Question: Is it possible to stretch a Bitmap at a specific corner? The picture below shows my intention:

I shoot a picture with the camera, detect the corners in the image and want to transform the content. As far as I know this can't be achieved with the <URL> class should help, but I would need to calculate the camera's position. Is there an algorithm for this purpose? How would you do this?
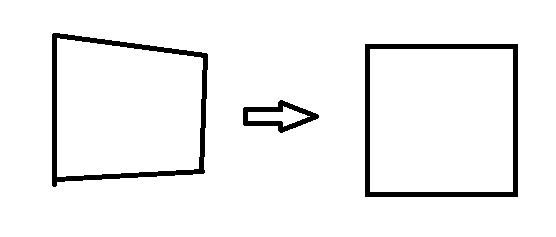
Answer: You made me look into this very interesting problem and it seems easy to do it in Android. Use absolute coordinates for the four points of the Mesh:
'''
float[] mVerts = {
topLeftX, topLeftY,
topRightX, topRightY,
bottomLeftX, bottomLeftY,
bottomRightX, bottomRightY
};
canvas.drawBitmapMesh(myImage, 1, 1, mVerts, 0, null, 0, null);
'''
You would have to figure out how to get these points but drawBitmapMesh will stretch it for you.